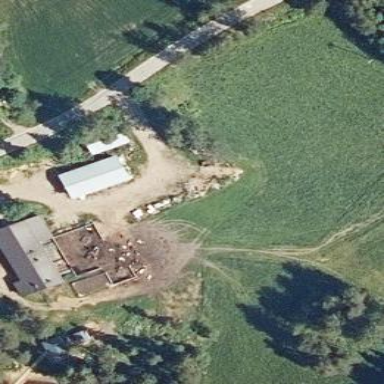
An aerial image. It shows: Farmyard area.